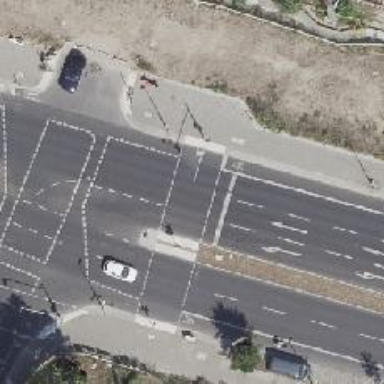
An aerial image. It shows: Road crossing with traffic signals.